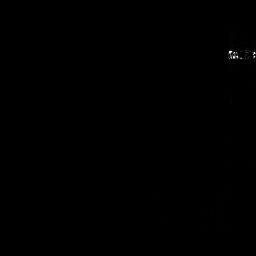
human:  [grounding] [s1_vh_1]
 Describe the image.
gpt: In the satellite image, there is  <ref>1 medium ship </ref> <box>[[87, 16, 99, 24, 0]]</box> located at top right.